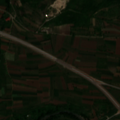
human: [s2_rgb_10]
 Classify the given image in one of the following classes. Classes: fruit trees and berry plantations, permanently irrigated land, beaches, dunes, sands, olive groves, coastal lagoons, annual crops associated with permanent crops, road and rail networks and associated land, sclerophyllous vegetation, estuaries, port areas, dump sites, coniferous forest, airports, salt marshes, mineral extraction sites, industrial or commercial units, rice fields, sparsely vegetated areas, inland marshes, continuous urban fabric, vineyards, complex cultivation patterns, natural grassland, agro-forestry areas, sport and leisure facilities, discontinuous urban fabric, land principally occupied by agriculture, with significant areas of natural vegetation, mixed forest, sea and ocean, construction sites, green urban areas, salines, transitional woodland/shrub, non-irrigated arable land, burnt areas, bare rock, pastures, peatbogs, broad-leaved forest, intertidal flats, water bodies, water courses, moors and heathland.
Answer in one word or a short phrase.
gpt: non-irrigated arable land, pastures, complex cultivation patterns, land principally occupied by agriculture, with significant areas of natural vegetation, broad-leaved forest